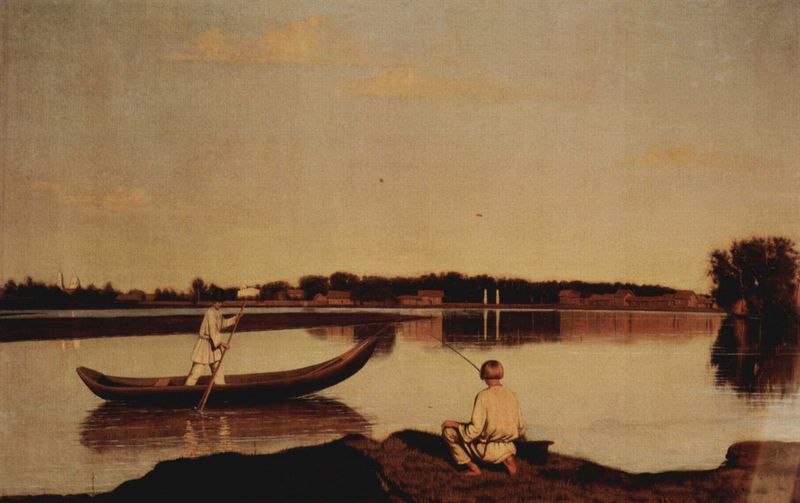
Titel: Fischer
Künstler: Grigorij Wassiljewitsch Soroka
Standort: Sankt Petersburg
Institution: Staatliches Russisches Museum
Schlagwörter: baum, berg, blau, dunkel, felsen, fuß, himmel, mann, meer, schatten, wasser, weiß, wolken, bäume, fluss, landschaft, menschen, ocker, see, sitzen, stadt, teich, ufer, abend, braun, fenster, grau, haar, hell, hintergrund, kleid, kleider, licht, männer, orange, rücken, schwarz, dach, gebäude, gras, gürtel, haus, rasen, rot, wiese, wolke, beige, zylinder, alt, anzug, hemd, hose, jacke, jung, arm, arme, halten, kleidung, mensch, stehen, stein, steine, spiegel, bach, ebene, gräser, horizont, häuser, hügel, morgen, natur, sonnenaufgang, spiegelung, strauch, weide, busch, büsche, gewässer, kanal, kirche, sonne, sträucher, boden, insel, land, gewand, gold, haare, kutte, stehend, kind, personen, person, boot, boote, kahn, paddel, ruder, schornstein, stock, turm, beine, bein, füße, schiff, schiffe, strand, hocke, ort, stab, fischer, jungen, transport, warm, berge, bergig, fels, gipfel, hellbraun, dorf, dächer, schornsteine, eben, sonnenuntergang, tag, monochrom, idylle, bank, nacken, sepia, böschung, blue, men, white, black, duktus, gray, hair, painting, yellow, holzboot, ruderboot, ruderer, rudern, reflection, brown, glatt, athmosphäre, junge, foto, paradies, knabe, bruan, kloster, türme, kanu, idyll, barfuß, hocken, angel, oberteil, tümpel, clouds, man, sky, tree, knieend, boat, building, house, lake, landscape, shore, water, horizon, houses, trees, village, mönch, grad, mönche, boy, child, feet, atmosphäre, naturalistisch, stange, light, river, cape, sitzbank, ferse, shadow, pullover, rute, beach, children, town, angler, italy, angeln, fischen, ruderschiff, bootsfahrt, nachen, buildings, venice, staken, hockend, paddelboot, holzschiff, früher, canoe, fish, crouch, fishing, angelrute, satdt, sailing, row, tan, still, kneeling, standing, crouching, harpune, wirkung, towers, boys, barn, pole, blonde, barefoot, rowing, gondola, oar, shoreline, paddela, schippern, angöer, bucket, tunic, tress, crouched, rod, paysage, staake, +trees